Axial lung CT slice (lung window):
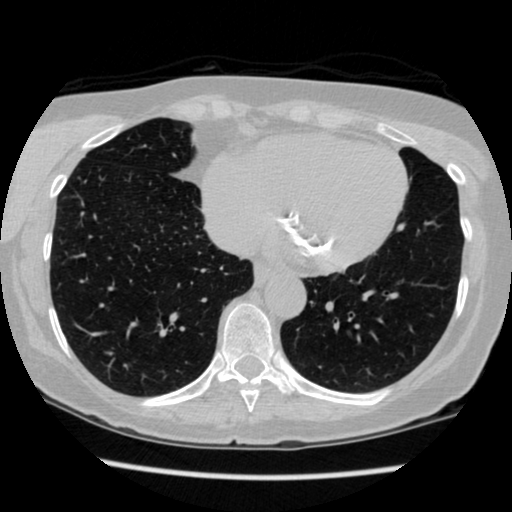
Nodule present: no